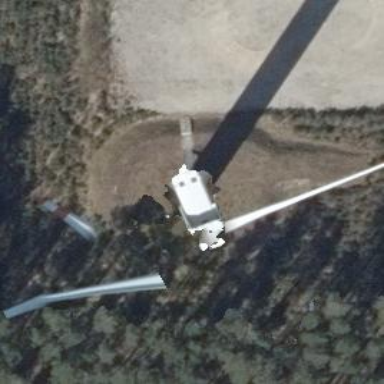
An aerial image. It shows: Wind turbine generating power.